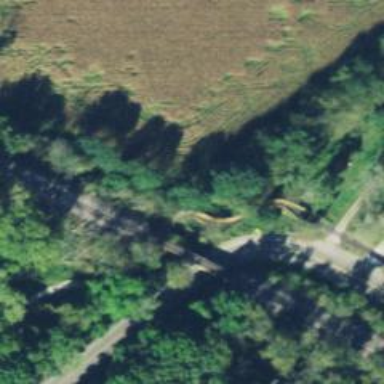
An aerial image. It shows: Cycleway.